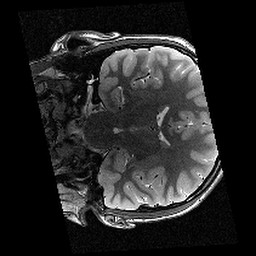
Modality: T2w
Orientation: coronal
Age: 12
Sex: male
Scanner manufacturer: siemens
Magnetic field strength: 3 T
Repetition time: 9.23 s
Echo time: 0.067 s